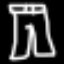
Label: pants